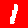
Digit: 1